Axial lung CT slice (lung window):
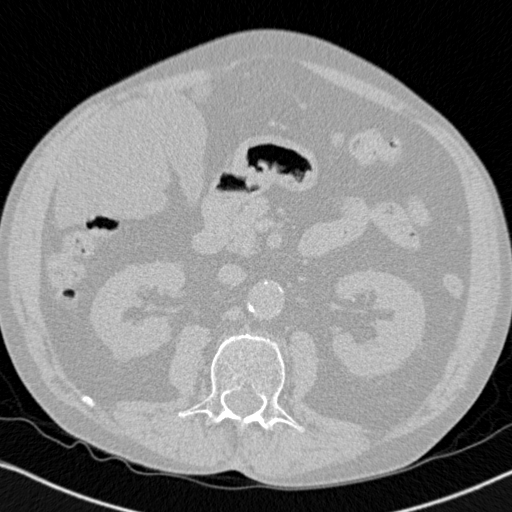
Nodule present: no